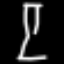
Label: hourglass